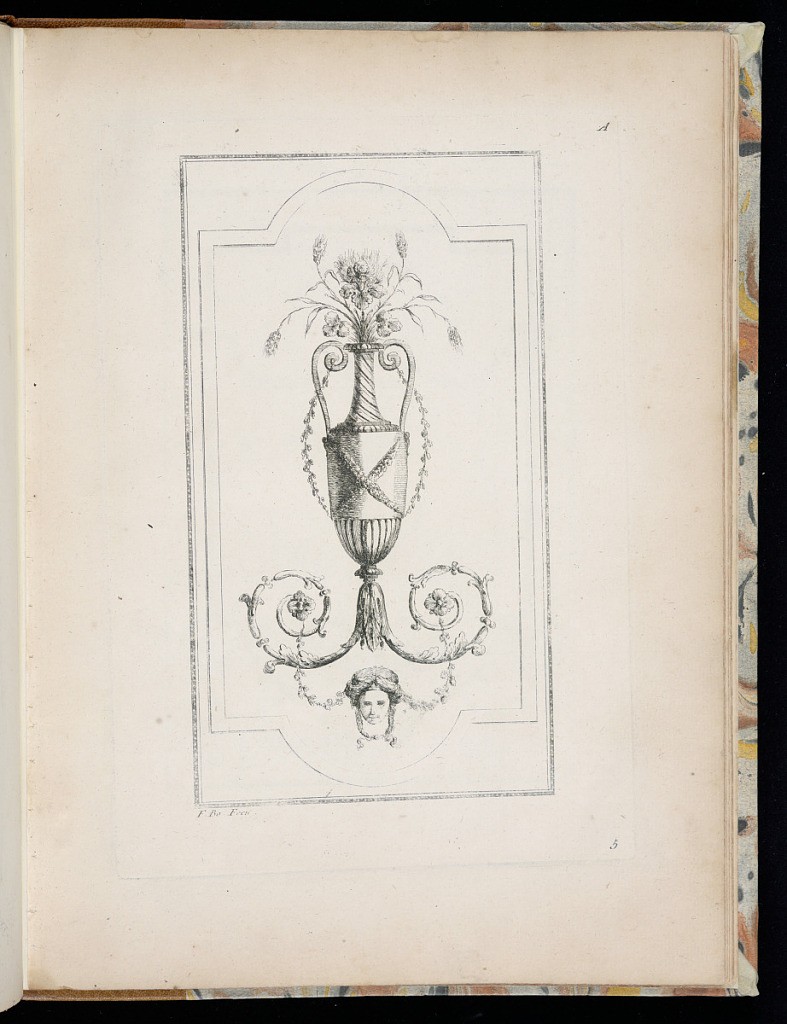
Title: Arabesque Panel Design
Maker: Juste-François Boucher, French, 1736 – 1782
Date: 1775–88
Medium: Etching on paper
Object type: Print
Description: An arabesque panel design featuring a central two-handled flowering vase decorated with fluting, gadrooning and festoons of leaves, with scrolling leaves, rosettes, fleurons, and a mascaron (mask) below sprouting from the base of the vase. The plate is numbered and signed.